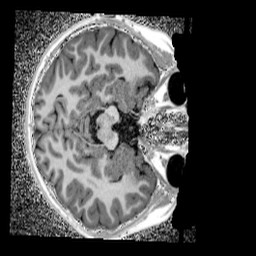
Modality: UNIT1_denoised
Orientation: axial
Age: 13
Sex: female
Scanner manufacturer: siemens
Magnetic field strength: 3 T
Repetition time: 4 s
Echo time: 0.00299 s